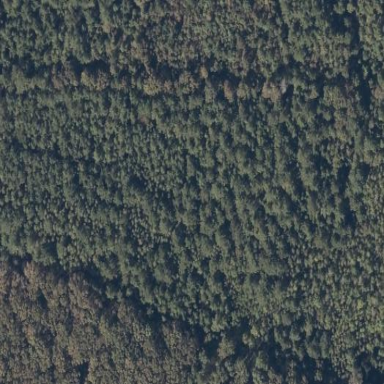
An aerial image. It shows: Mixed woodland area with variety of leaf types and cycles.